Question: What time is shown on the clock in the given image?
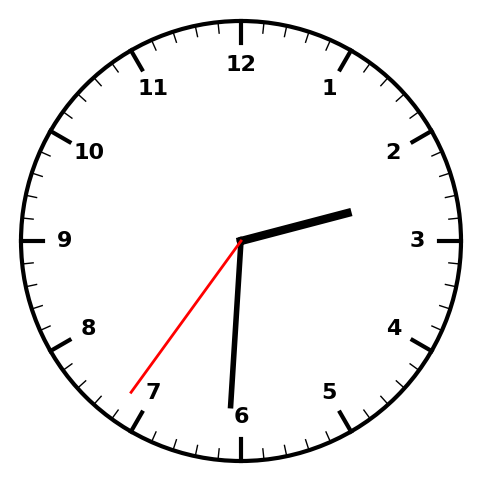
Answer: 02:30:36